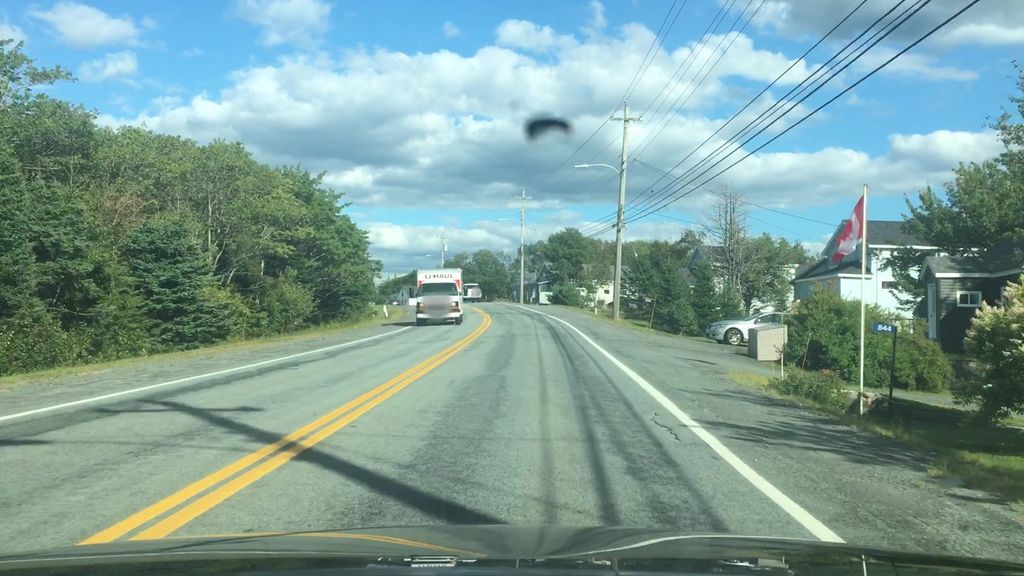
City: halifax